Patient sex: F
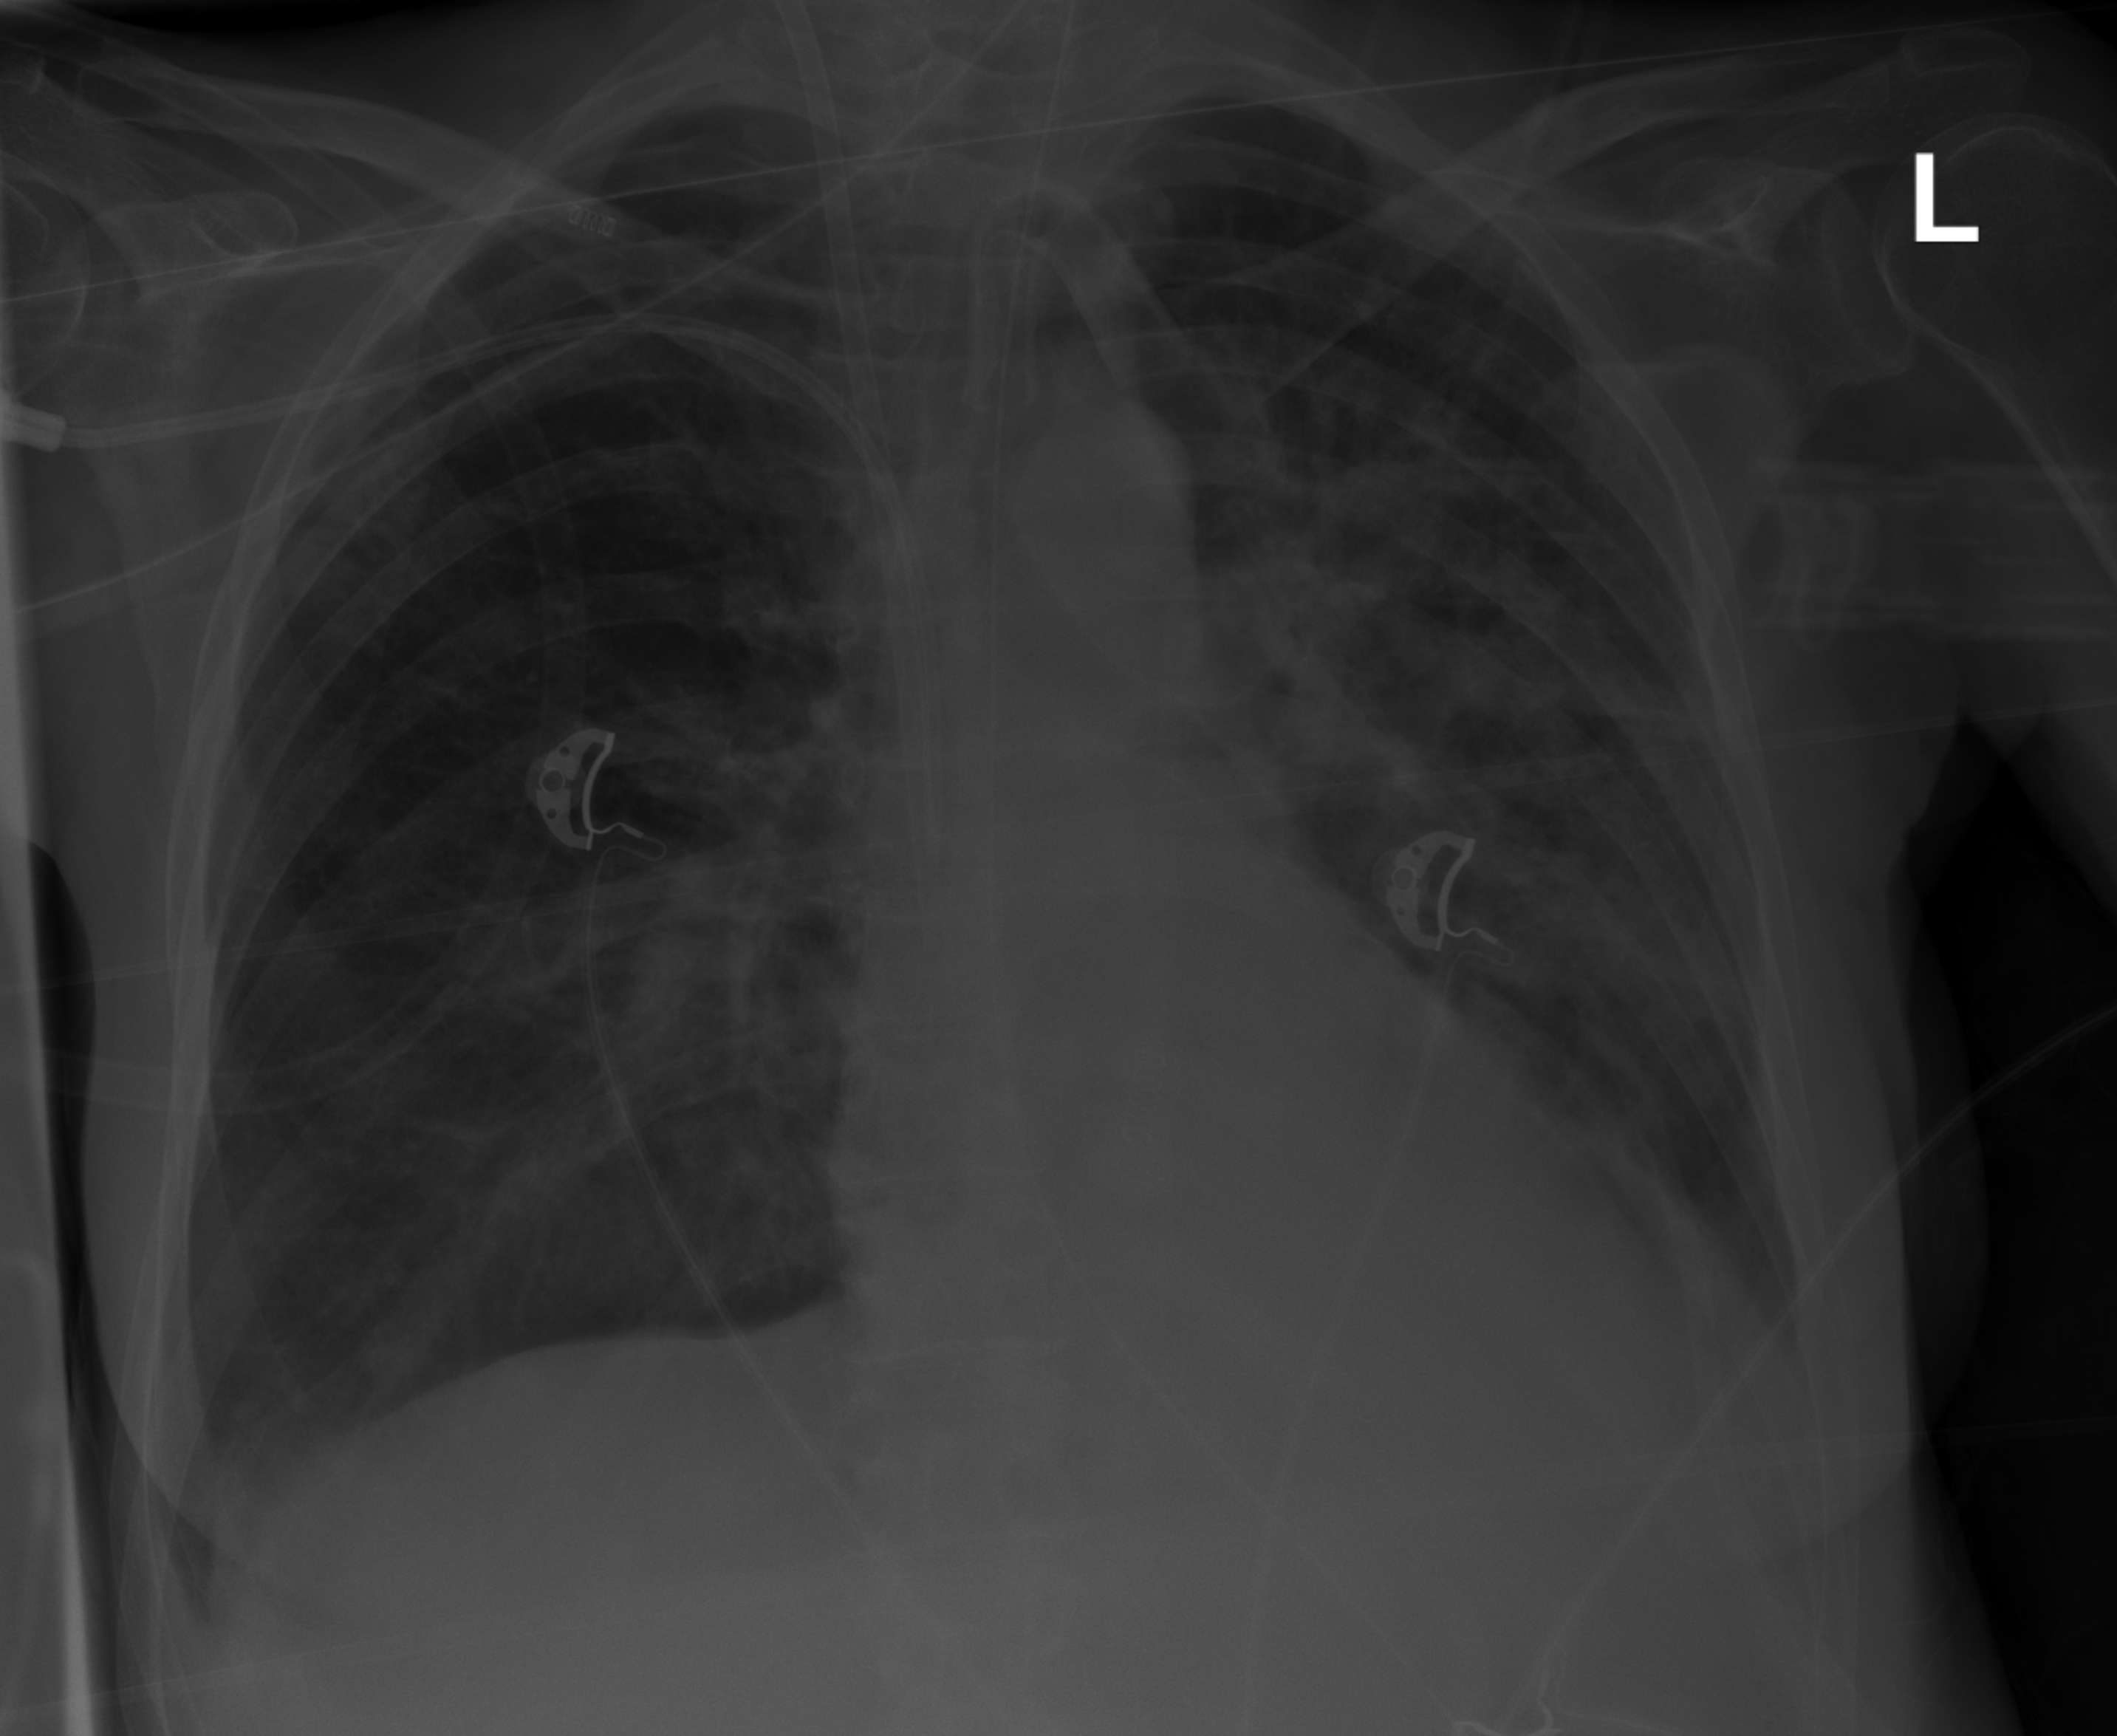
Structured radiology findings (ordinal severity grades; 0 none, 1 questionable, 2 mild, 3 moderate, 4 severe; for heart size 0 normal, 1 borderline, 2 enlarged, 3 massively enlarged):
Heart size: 0
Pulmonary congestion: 0
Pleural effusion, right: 1
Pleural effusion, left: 2
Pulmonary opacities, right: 2
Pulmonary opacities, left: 2
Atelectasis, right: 2
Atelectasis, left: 3